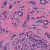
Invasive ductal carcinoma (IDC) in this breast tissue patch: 1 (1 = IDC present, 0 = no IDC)